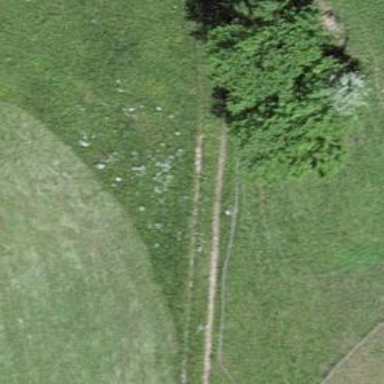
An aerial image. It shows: Grass track with grade4 quality surface.